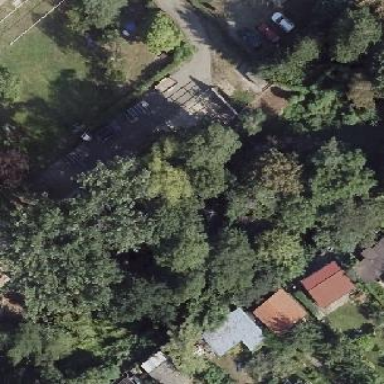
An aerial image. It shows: Group of garages.